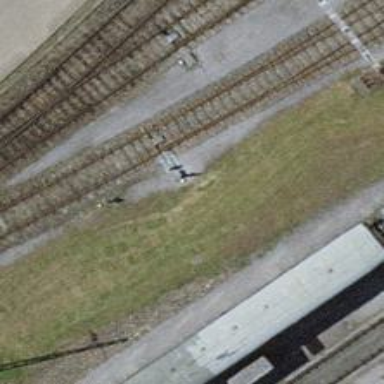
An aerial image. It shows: Railway switch.